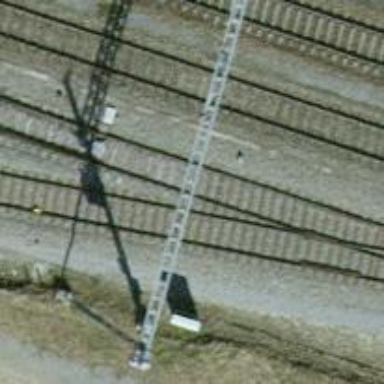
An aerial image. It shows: Railway crossing.